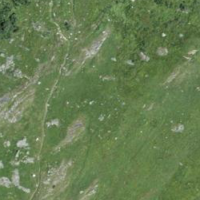
EUNIS habitat code: 23
Species observed at this site:
Cyanistes caeruleus
Lophophanes cristatus
Pyrrhula pyrrhula
Turdus pilaris
Pica pica
Sitta europaea
Regulus regulus
Nucifraga caryocatactes
Fringilla coelebs
Pyrrhocorax graculus
Periparus ater